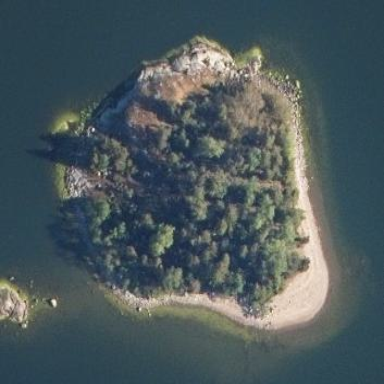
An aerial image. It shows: Islet located along the natural coastline.